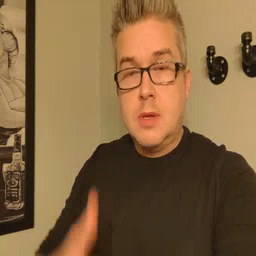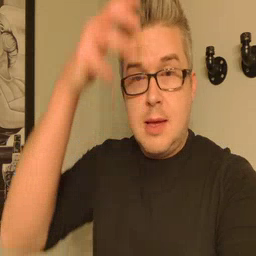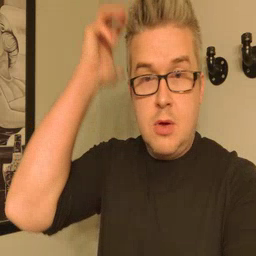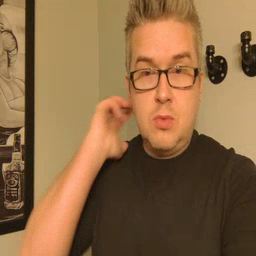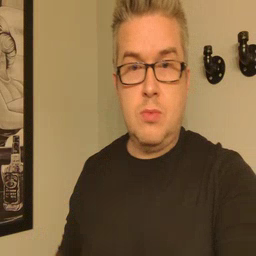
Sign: lion